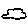
Label: cloud